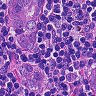
Metastatic tissue present: yes